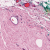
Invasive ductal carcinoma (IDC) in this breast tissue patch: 0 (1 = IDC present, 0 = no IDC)